Question: I have a page in Moodle where a user can add consecutive rows through JQuery and each time the Save button is clicked, the data entered in the form will be written to the database but i'm getting these error messages:
> Debug info: You have an error in your SQL syntax; check the manual that corresponds to your MySQL server version for the right syntax to use near
order) VALUES('1','Introduction Audio 1','1')' at line 1
'''
INSERT INTO mobile (week,title,order) VALUES(?,?,?)
[array (
0 => 1,
1 => 'Introduction Audio 1',
2 => '1',
)]
'''
'''
<form method="post" action="processMobileApp.php">
<br/>
<span class="add-week" style="float:right;"><input type='button' value="Add a New Week" style="font-weight:bold; font-size:17px;"/>&nbsp;</span>
<span class="add-row" style="float:right;"><input type='button' value="Add New Row" style="font-weight:bold; font-size:17px;"/>&nbsp;</span>
<span style="float:right;"><input type='submit' value="Save" style="font-weight:bold; font-size:17px;"/></span>
<br/><br/>
<table class="row-list" cellspacing="1" cellpadding="0">
<br/>
<tr>
<th>Week 1 Title</th><th>Order</th><th>Edit</th><th>Delete</th><th>Upload</th>
</tr>
<tr>
<td>
<input type="text" name="title0" />
</td>
<td>
<input type="text" name="order0" />
</td>
<td>
<a href="editapp.php"><u>Edit</u></a>
</td>
<td>
<a href="deleteapp.php"><u>Delete</u></a>
</td>
<td>
<a href="uploadapp.php"><u>Upload</u></a>
</td>
</tr>
</table>
</form>
'''
'''
<script>
jQuery(function(){
var counter = 1;
jQuery('span.add-row').click(function(event){
event.preventDefault();
counter++;
var newRow = jQuery('<tr><td><input type="text" name="title' +
counter + '"/></td><td><input type="text" name="order' +
counter + '"/></td><td><a href="editapp.php"><u>Edit</u></a></td></td><td><a href="deleteapp.php"><u>Delete</u></a></td><td><a href="uploadapp.php"><u>Upload</u></a></td></tr>');
jQuery('table.row-list').append(newRow);
});
var count = 2;
jQuery('span.add-week').click(function(event){
event.preventDefault();
counter++;
var newWeek = jQuery('<tr><th>Week ' + (count++) + ' Title</th><th>Order</th><th>Edit</th><th>Delete</th><th>Update</th></tr><tr><td><input type="text" name="title' +
counter + '"/></td><td><input type="text" name="order' +
counter + '"/></td><td><a href="editapp.php"><u>Edit</u></a></td><td><a href="deleteapp.php"><u>Delete</u></a></td><td><a href="uploadapp.php"><u>Upload</u></a></td></tr>');
jQuery('table.row-list').append(newWeek);
});
});
</script>
'''
'''
<?php
require_once(dirname(dirname(dirname(__FILE__))) . '/config.php');
global $DB;
$countWeek = 1;
$counter = 0;
$week = $countWeek++;
$title = required_param("title0", PARAM_TEXT);
$order = required_param("order0", PARAM_TEXT);
$counter+1;
$record2 = new stdClass();
$record2->week = $week;
$record2->title = $title;
$record2->order = $order;
$record2->displayorder = '10000';
// Insert one record at a time.
$lastinsertid2 = $DB->insert_record('mobile', $record2);
if(!$lastinsertid2)
{
echo "Could not insert";
}
else
{
echo "Successful";
}
?>
'''
Here's a screenshot of the page containing the form:

Any help please? Thanks.
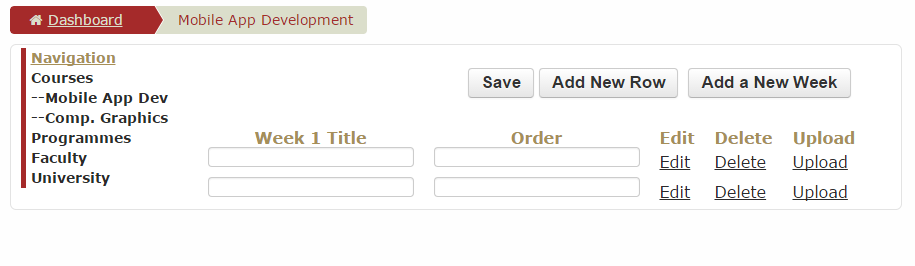
Answer: Order and week are reserved words. <URL>
They need to be backticked.
'''
INSERT INTO mobile ('week',title,'order') VALUES(?,?,?)
'''